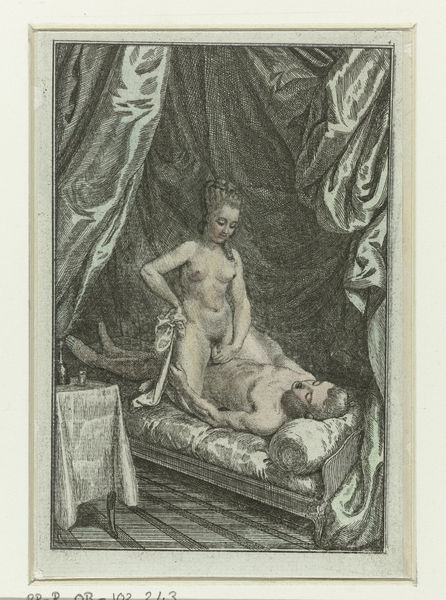
Titel: Copulerend paar
Standort: Amsterdam
Institution: Rijksmuseum
Schlagwörter: akt, mann, nackt, frau, tisch, vorhang, paar, liebe, kissen, bett, erotik, sex, himmelbett, beischlaf, drapage, teppuch